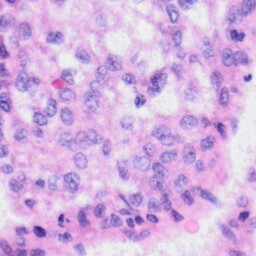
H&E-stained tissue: Liver